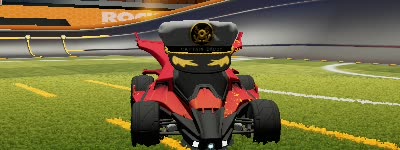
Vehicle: aftershock